Question: I have this 2d array table (image attached-table 1).

I want to extract column names for all tags which are marked with "x". For eg: For Tag 1, I want the values A and G returned. Similarly, for Tag 2, A, C and F should be returned. How should I do it in excel?
Thanks in anticipation.
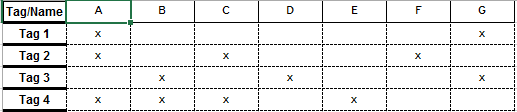
Answer: '''
{=IFERROR(INDEX($A$1:$H$1,0,SMALL(IF(INDIRECT("$A$"&SMALL(IF($A$1:$A$5=B$7,ROW($A$1:$A$5)),1)&":$H$"&SMALL(IF($A$1:$A$5=B$7,ROW($A$1:$A$5)),1))="X",COLUMN($A$1:$H$1)),ROW(1:1))),"")}
'''
You can then drag that down and across for all other rows. Assuming your data starts in A1, here is what it looks like: